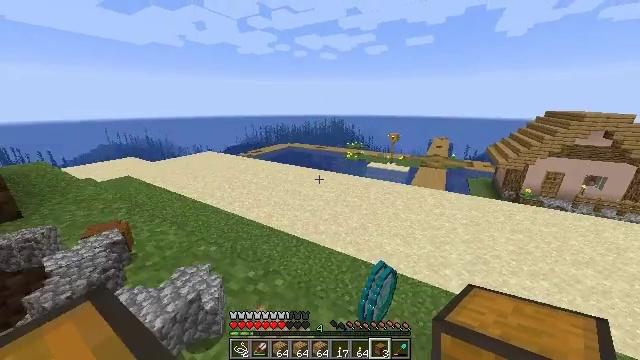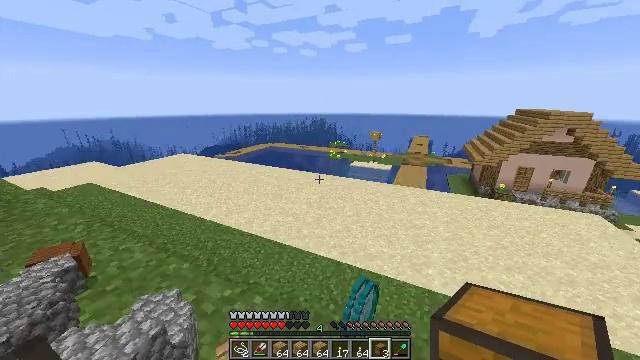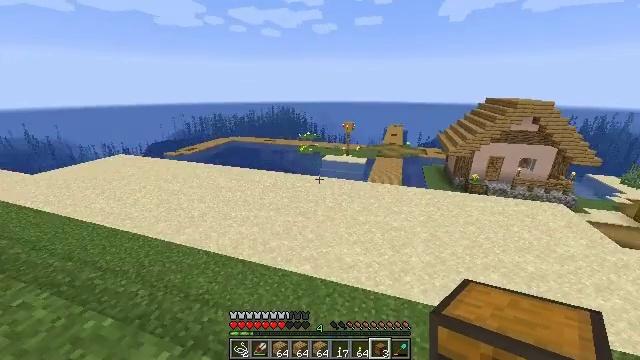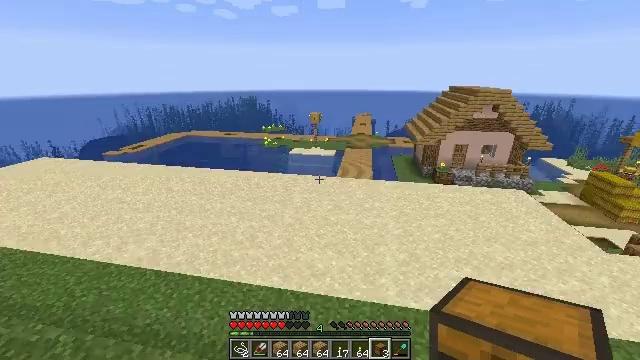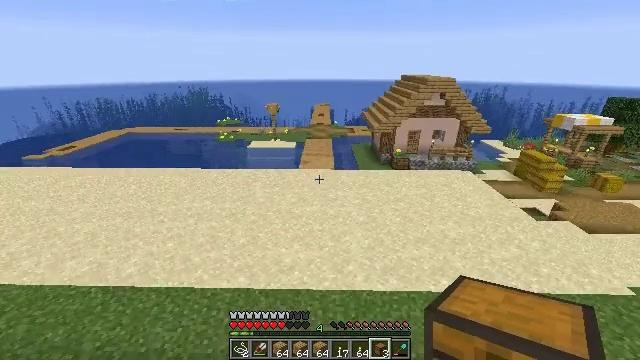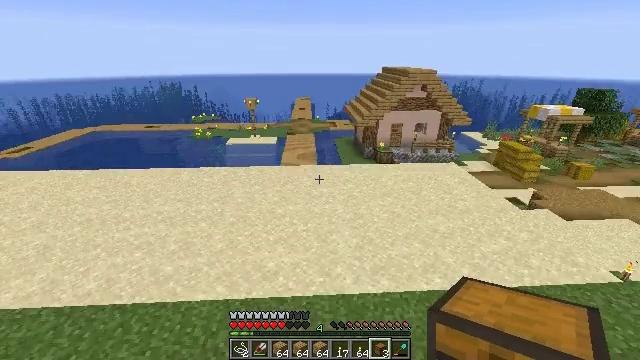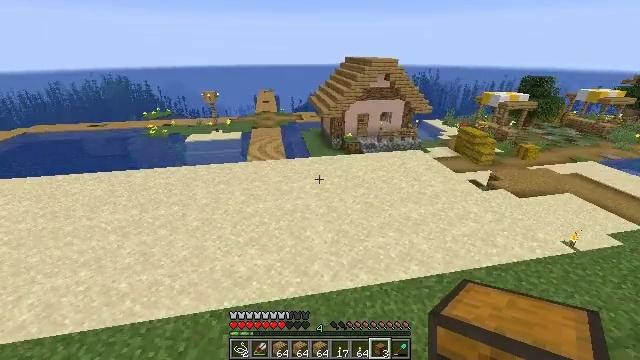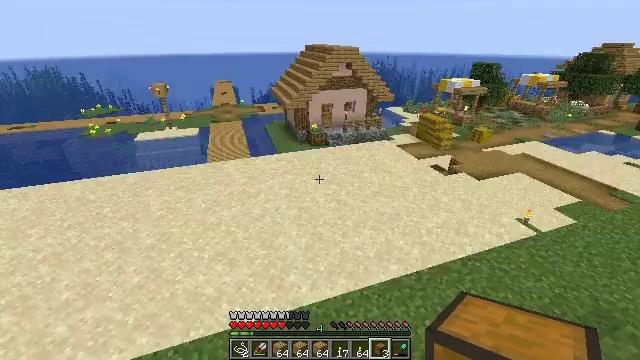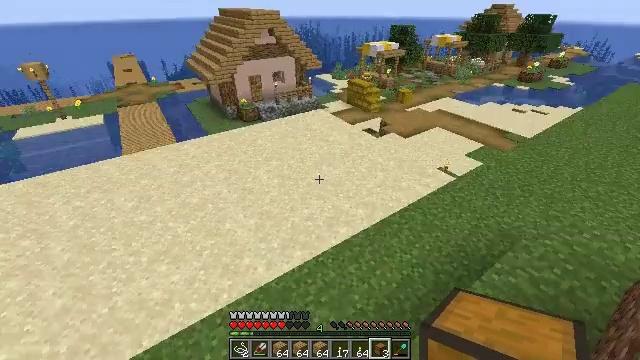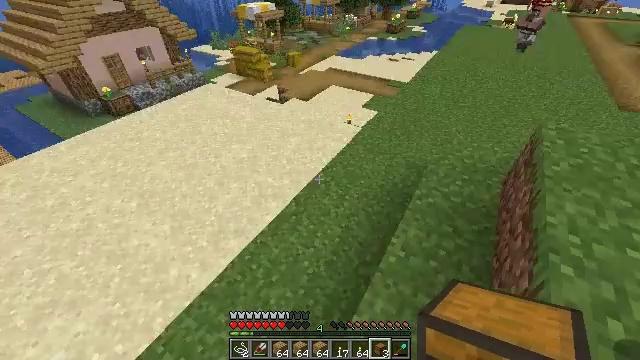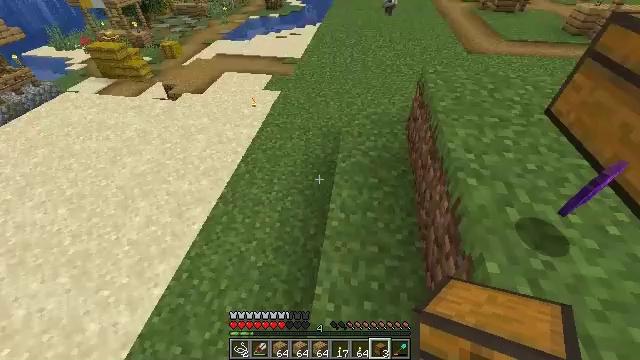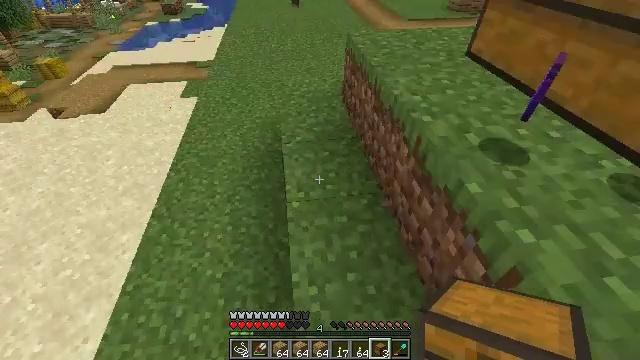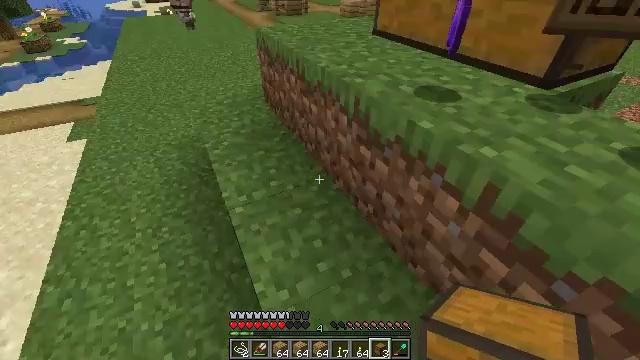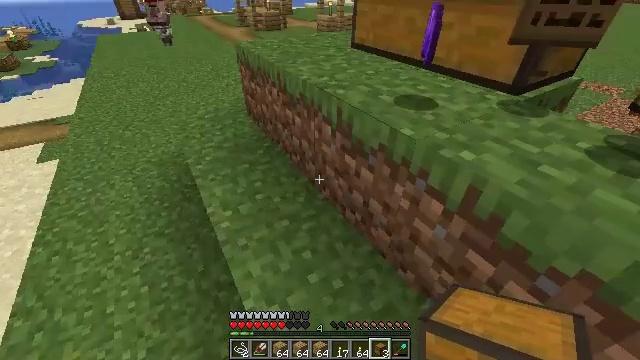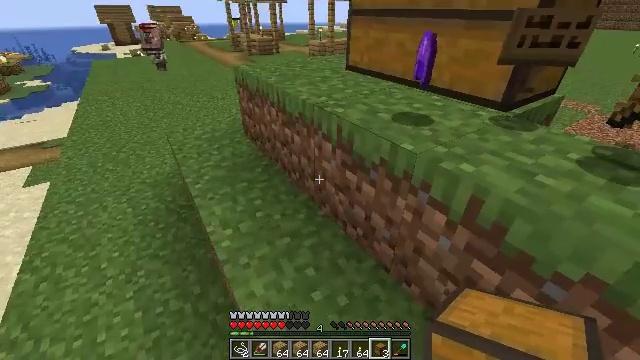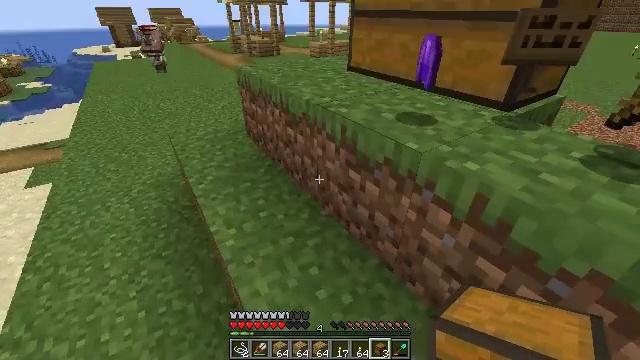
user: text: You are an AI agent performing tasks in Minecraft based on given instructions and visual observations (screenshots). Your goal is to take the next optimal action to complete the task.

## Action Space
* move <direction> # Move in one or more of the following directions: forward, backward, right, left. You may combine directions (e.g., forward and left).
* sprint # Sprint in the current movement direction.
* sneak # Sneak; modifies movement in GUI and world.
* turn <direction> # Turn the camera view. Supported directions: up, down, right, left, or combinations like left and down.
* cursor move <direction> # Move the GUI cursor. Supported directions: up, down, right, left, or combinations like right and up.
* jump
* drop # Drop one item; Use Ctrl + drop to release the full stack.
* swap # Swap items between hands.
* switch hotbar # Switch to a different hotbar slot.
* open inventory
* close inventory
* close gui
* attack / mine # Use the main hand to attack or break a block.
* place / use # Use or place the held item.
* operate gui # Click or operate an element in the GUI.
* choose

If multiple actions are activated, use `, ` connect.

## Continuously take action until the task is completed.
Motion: motion action
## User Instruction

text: Drop a brown bed.
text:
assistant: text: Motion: move forward, turn right, jump
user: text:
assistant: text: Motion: move forward, turn right and down, jump
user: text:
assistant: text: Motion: move forward, turn right and down, jump
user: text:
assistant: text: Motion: move forward, turn right and down
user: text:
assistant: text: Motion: move forward, turn right
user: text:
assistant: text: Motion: move forward, turn right and down
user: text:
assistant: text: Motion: move forward, turn right and down
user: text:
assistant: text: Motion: turn right and down
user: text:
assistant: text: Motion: turn right and down
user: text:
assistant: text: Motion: turn right and down
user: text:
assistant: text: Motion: turn right
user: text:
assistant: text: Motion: turn right and up
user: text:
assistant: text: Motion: turn right and up
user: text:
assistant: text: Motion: turn right and up
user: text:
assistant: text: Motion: no_op
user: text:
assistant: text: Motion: no_op
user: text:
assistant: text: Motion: move forward
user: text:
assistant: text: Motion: move forward, turn right and up
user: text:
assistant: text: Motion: move forward, turn right and up
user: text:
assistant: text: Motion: move forward, turn right and up
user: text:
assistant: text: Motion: move forward, turn right and up
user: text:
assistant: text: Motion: move forward, turn right
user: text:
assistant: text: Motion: move forward, jump
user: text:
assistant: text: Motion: move forward, jump
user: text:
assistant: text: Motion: move forward, jump
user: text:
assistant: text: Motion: move forward, jump
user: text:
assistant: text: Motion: move forward, turn right and down
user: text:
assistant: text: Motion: move forward, turn right and down
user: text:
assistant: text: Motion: turn right and down
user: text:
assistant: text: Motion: turn right and down